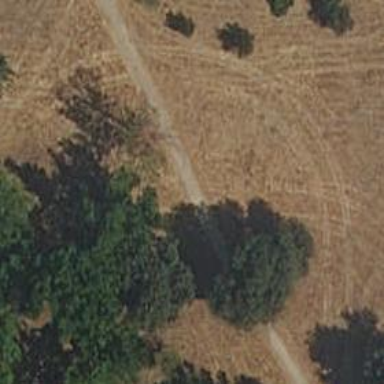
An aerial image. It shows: Dirt path.